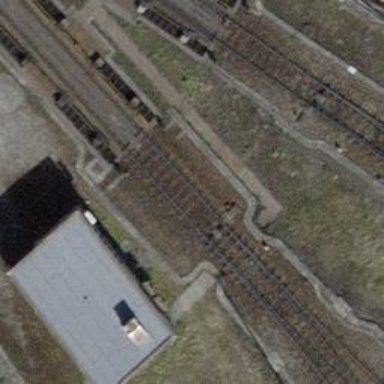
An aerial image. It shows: Railway yard with 1 track. It features beam retarder for controlling the speed of the trains.